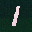
Label: 1